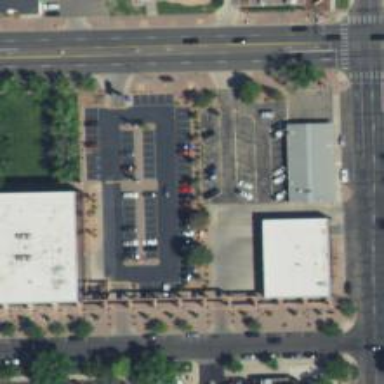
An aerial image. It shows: Parking space is available.